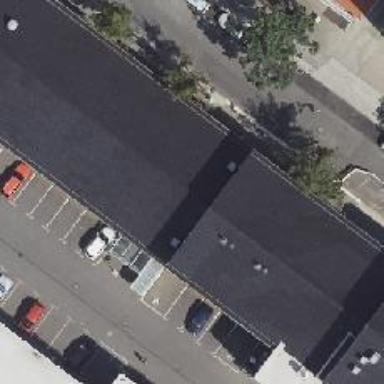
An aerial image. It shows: Bicycle rental facility.